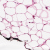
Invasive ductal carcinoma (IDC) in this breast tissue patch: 0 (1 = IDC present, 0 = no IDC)